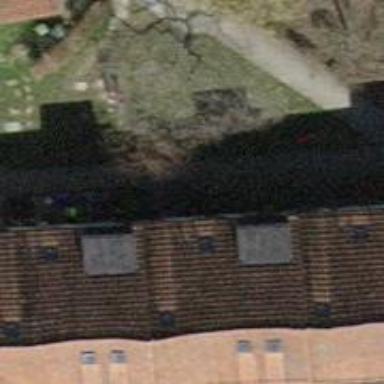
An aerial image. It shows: Terrace building with tile roof.